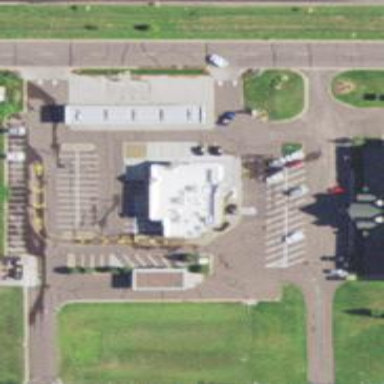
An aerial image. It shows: Convenience shop.